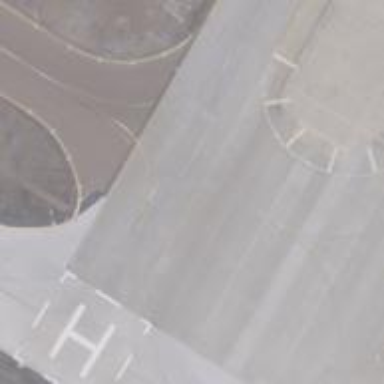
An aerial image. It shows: View of taxiway at the airport.